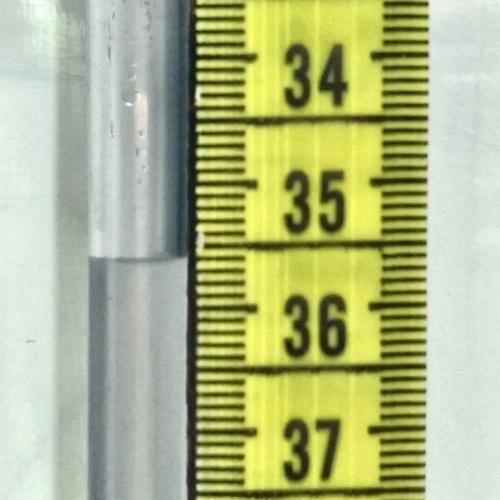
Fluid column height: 35.6 cm